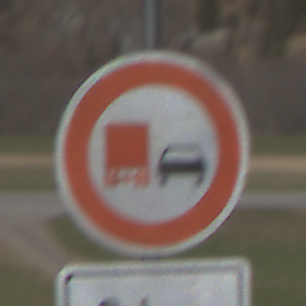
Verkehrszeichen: UeberholverbotKraftfahrzeuge
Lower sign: Entfernungsangaben2
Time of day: MorningAfternoon
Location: Outdoor (Nature)
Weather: PartlyCloudy
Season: NotSpecified
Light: Natural